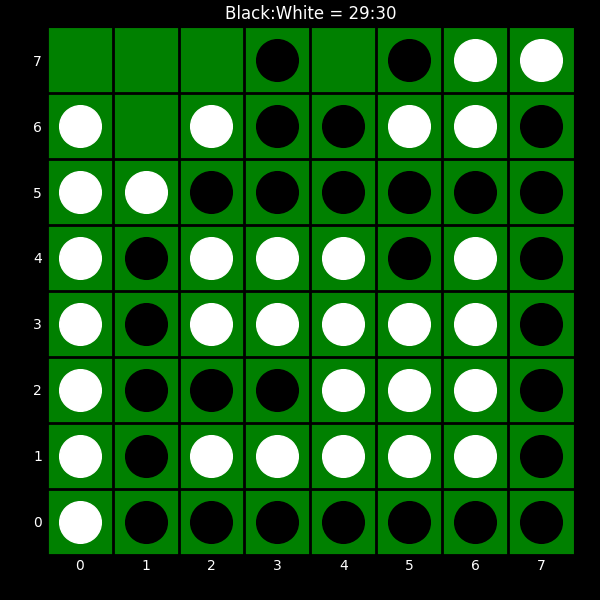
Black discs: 29
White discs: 30